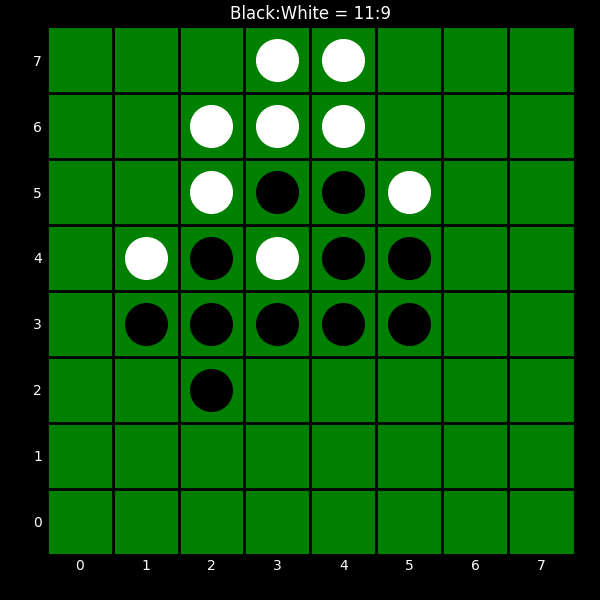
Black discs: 11
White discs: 9